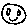
Label: smiley face